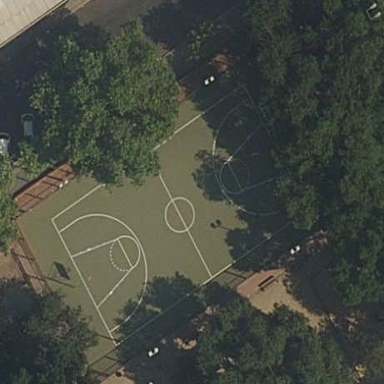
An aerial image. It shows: Tartan basketball court located on pitch designated for leisure land.